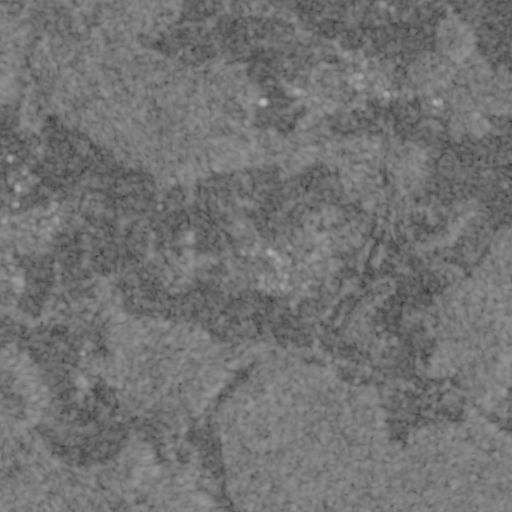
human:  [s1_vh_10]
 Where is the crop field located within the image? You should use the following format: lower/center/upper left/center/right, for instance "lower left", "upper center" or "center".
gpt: The crop field is located in the center right of the image.
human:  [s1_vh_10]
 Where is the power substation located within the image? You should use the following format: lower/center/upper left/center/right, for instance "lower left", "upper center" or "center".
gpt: The power substation is located in the center left of the image.
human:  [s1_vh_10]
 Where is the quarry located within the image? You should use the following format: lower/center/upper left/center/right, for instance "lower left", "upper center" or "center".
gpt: The quarry is located in the lower left of the image.
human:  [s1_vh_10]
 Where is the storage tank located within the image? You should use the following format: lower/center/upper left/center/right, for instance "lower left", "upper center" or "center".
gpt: The storage tank is located in the center right of the image.
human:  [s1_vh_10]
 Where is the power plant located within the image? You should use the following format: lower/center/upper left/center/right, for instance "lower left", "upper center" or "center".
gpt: There is no power plant in the image.

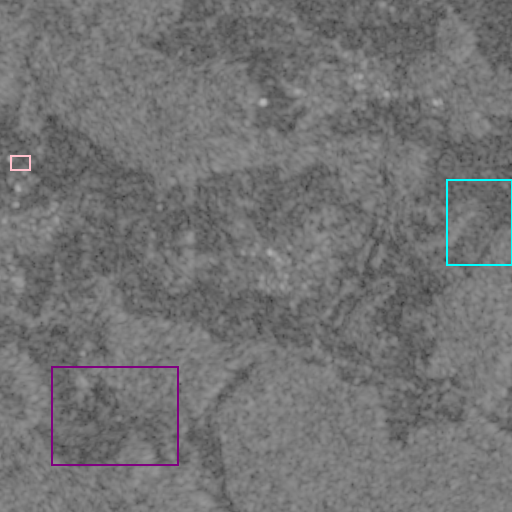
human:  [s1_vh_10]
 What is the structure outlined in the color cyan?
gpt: The structure outlined in cyan is a crop field.
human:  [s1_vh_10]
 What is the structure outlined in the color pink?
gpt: The structure outlined in pink is a park.
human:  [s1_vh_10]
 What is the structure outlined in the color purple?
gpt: The structure outlined in purple is a quarry.
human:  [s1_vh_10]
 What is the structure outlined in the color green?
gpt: There is no green outline.